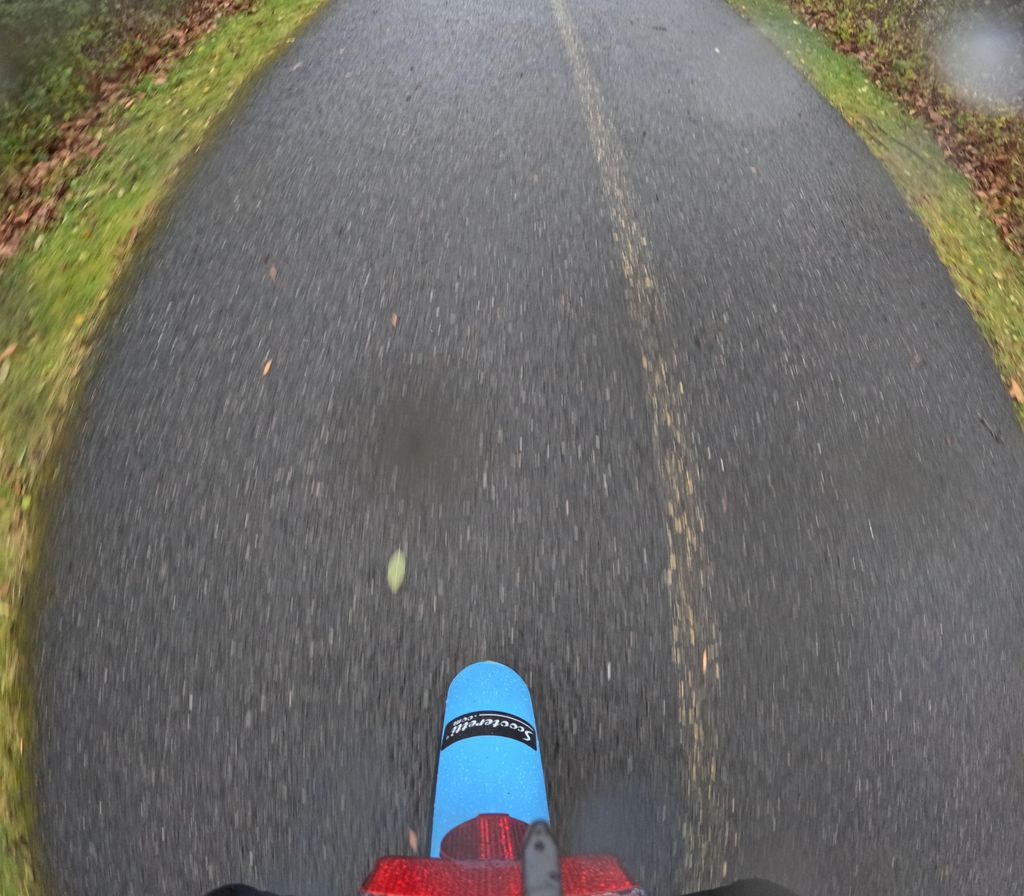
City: ottawa-gatineau